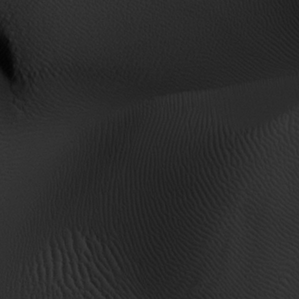
Label: non_frost